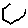
Label: hexagon